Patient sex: M
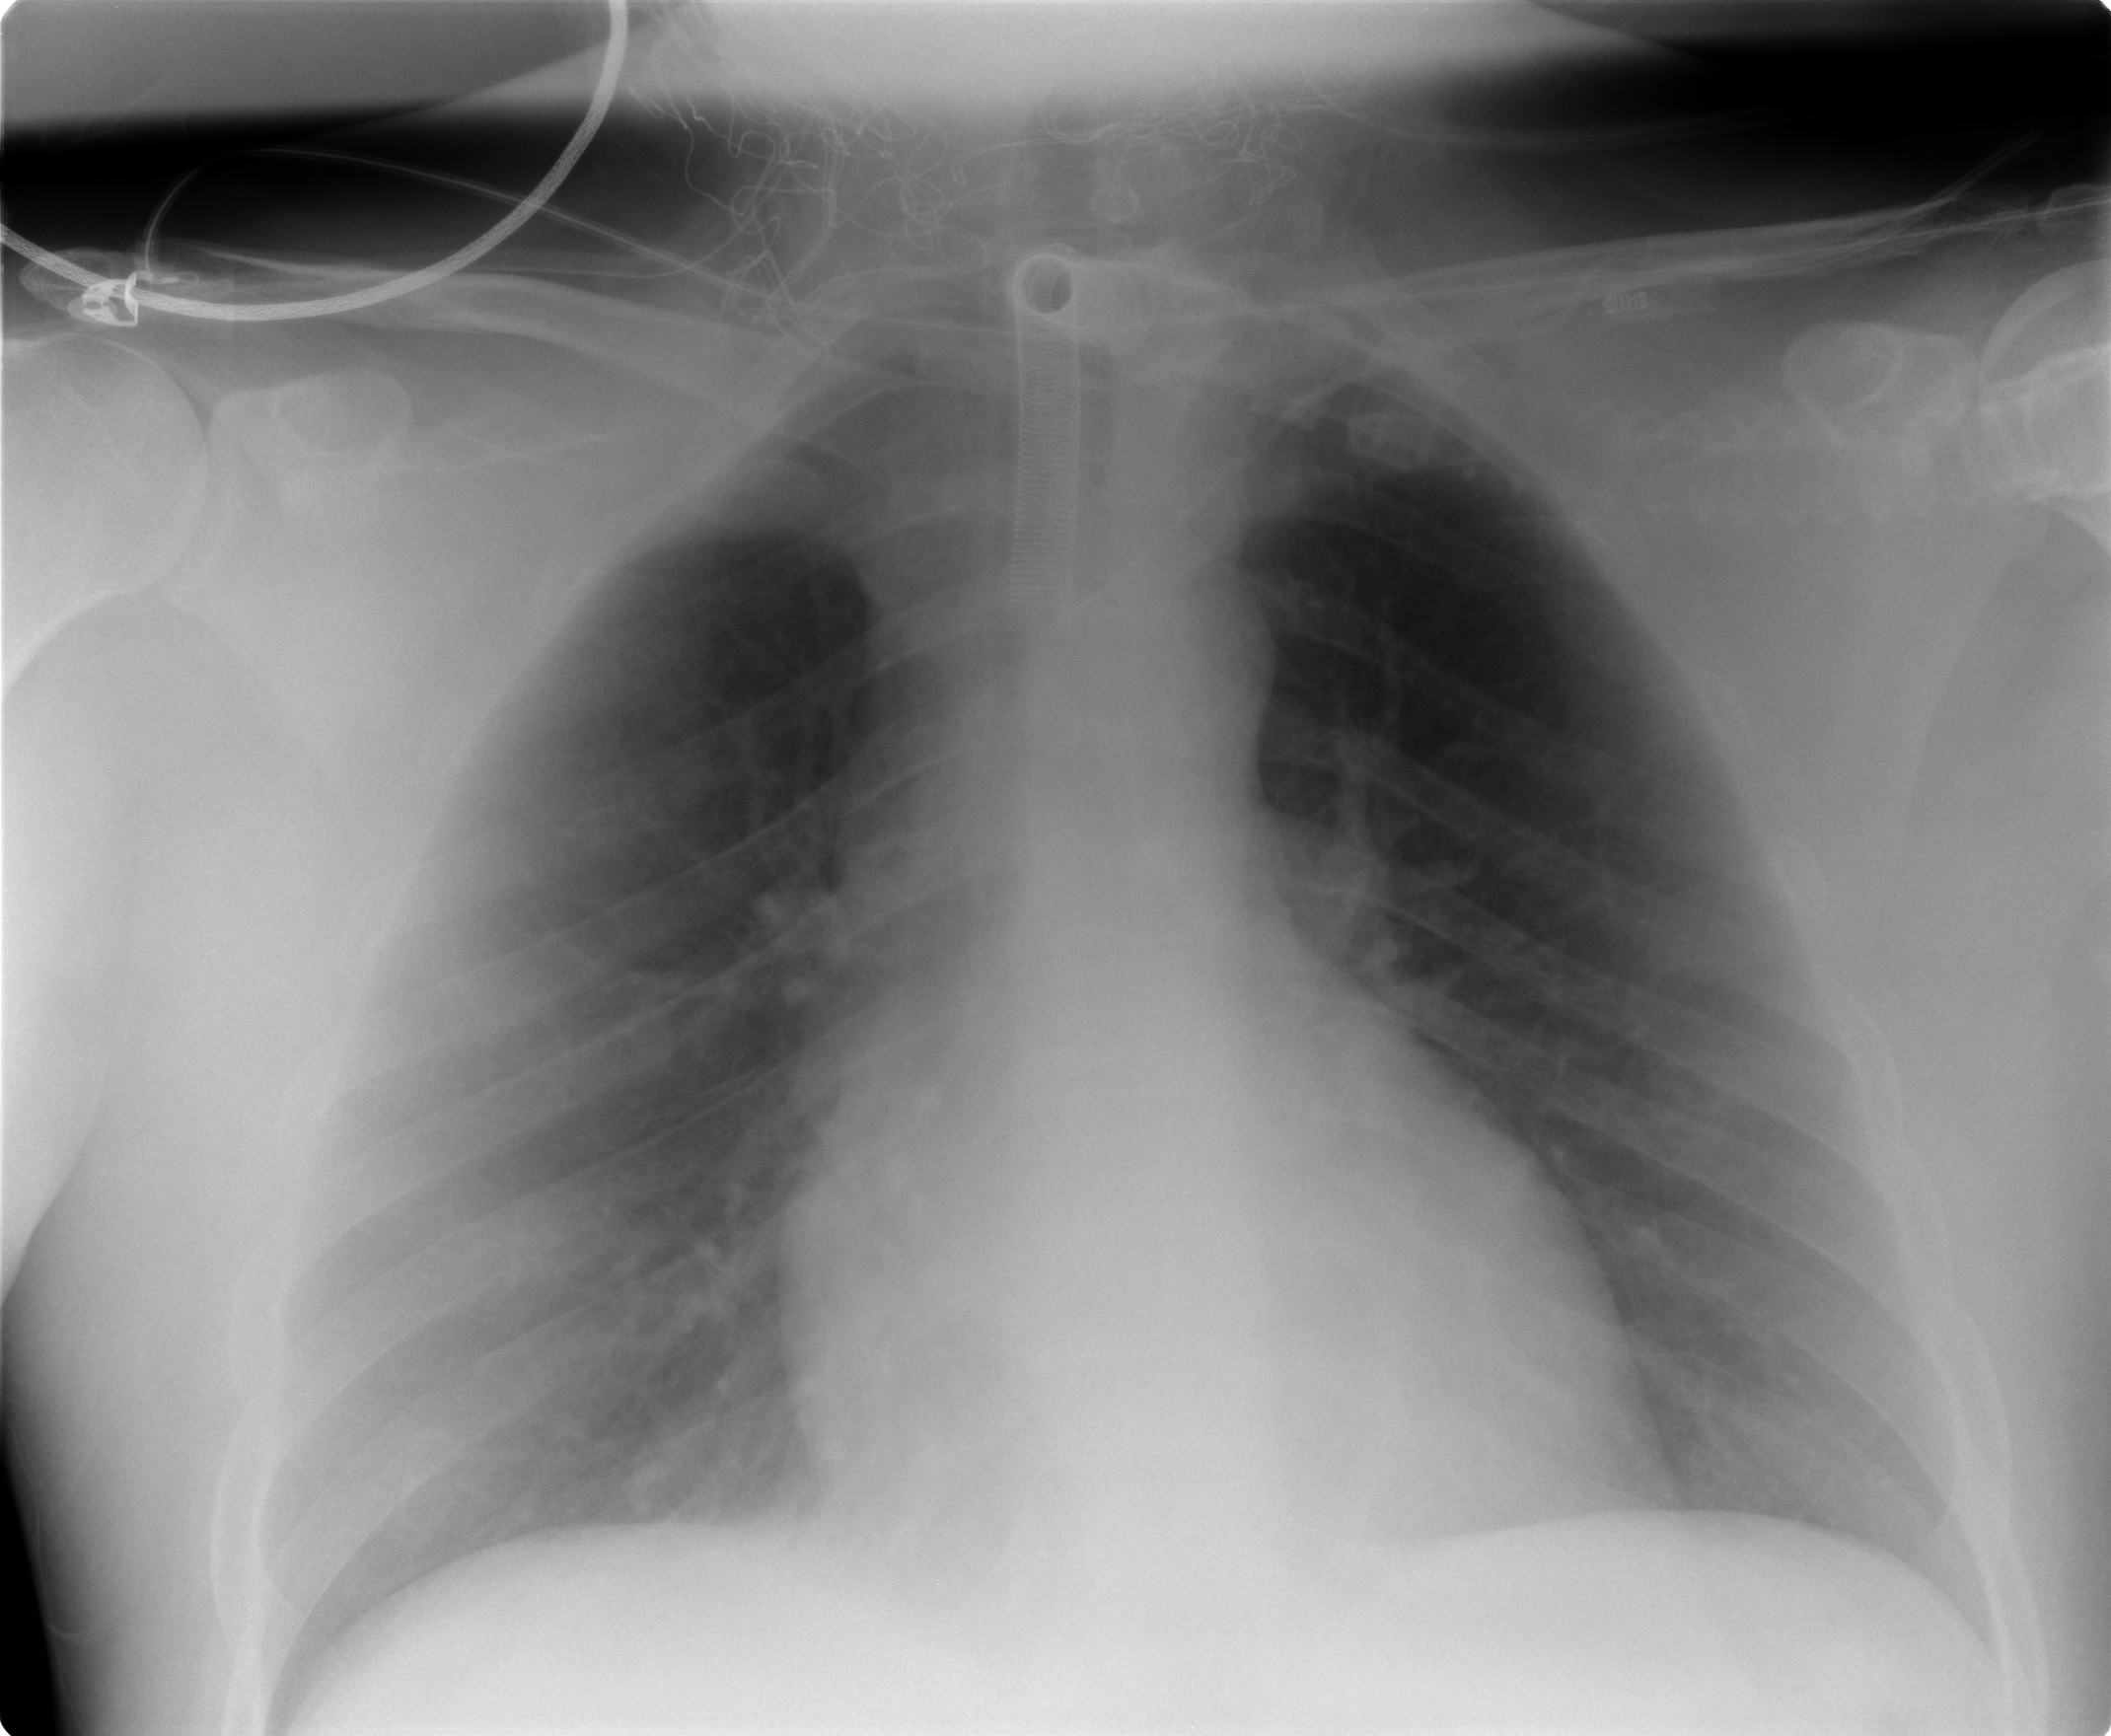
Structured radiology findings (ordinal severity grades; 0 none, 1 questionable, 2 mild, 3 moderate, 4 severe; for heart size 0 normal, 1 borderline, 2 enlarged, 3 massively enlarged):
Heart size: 0
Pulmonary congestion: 0
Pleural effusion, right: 0
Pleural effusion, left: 0
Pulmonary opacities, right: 0
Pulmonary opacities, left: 0
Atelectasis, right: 1
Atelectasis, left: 1